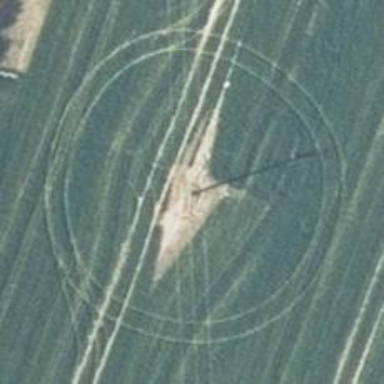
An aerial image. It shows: Power pole.